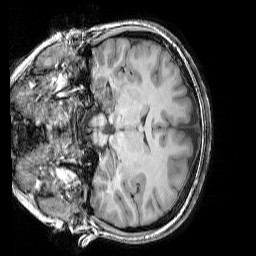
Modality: T1w
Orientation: coronal
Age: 20
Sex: female
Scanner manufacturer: siemens
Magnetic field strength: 3 T
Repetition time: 1.9 s
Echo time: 0.00444 s